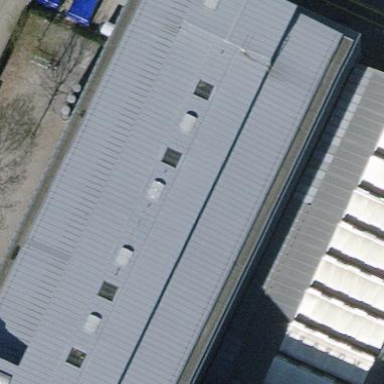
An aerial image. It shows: Part of building.